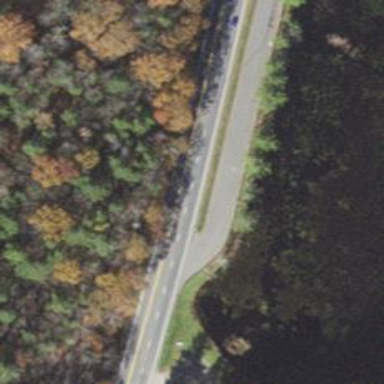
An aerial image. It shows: Rest area along the road.